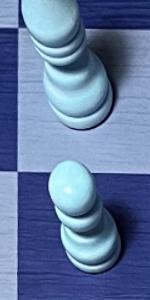
Label: Pawn_White